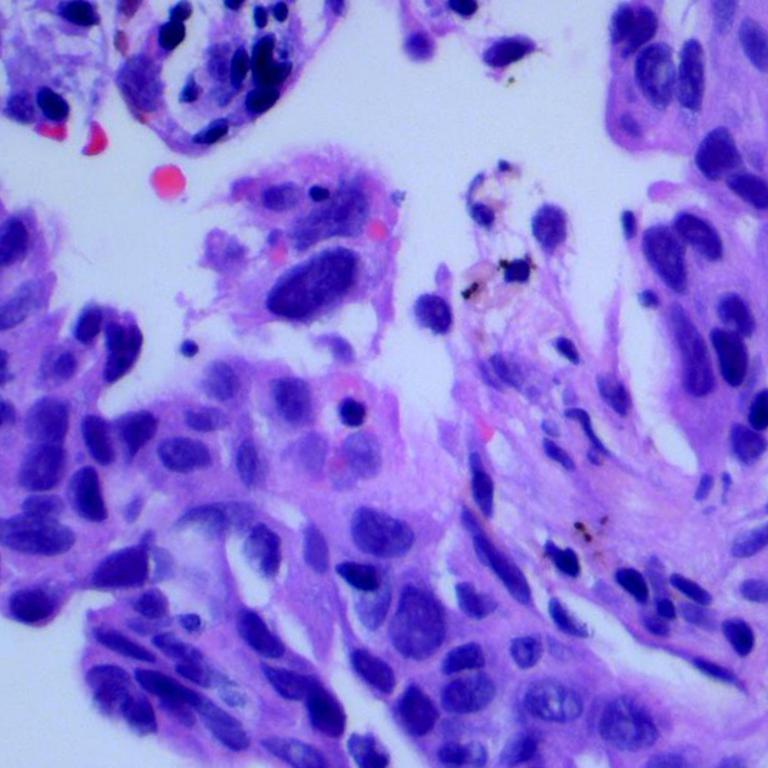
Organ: lung
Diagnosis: adenocarcinomas